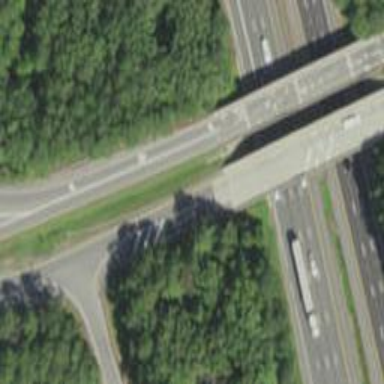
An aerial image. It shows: Primary highway bridge over expressway.